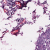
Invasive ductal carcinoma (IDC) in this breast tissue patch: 0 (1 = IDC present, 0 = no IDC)